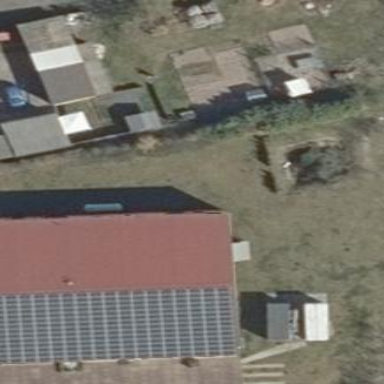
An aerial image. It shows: Part of building.